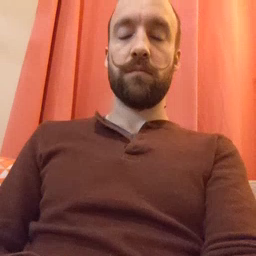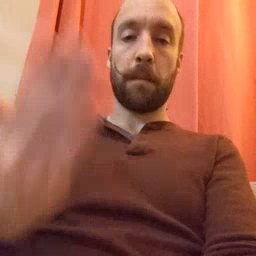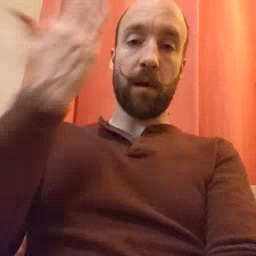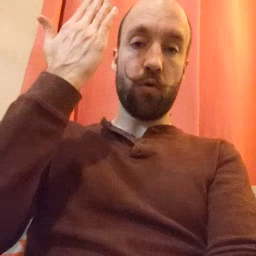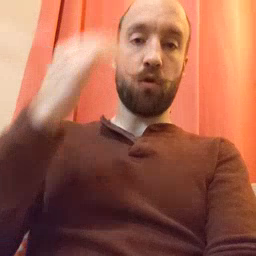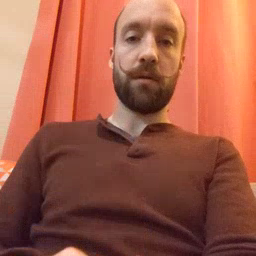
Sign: morning